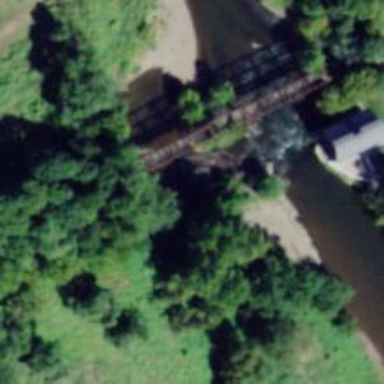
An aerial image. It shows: Bridge supported by piers.